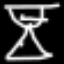
Label: hourglass